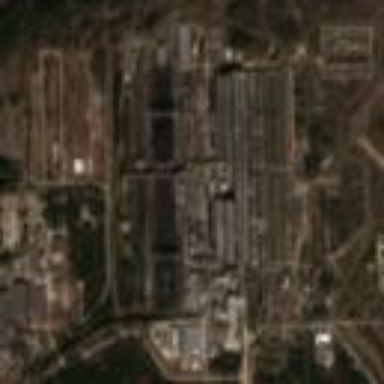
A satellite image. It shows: Industrial power plant with the landuse set as industrial.